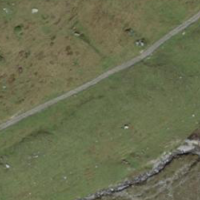
EUNIS habitat code: 23
Species observed at this site:
Anthyllis vulneraria